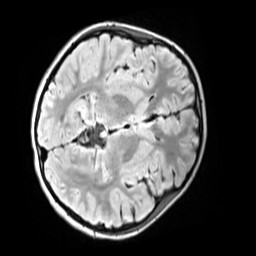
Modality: FLAIR
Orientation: axial
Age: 10
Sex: female
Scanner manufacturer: siemens
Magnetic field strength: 3 T
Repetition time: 5 s
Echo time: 0.388 s